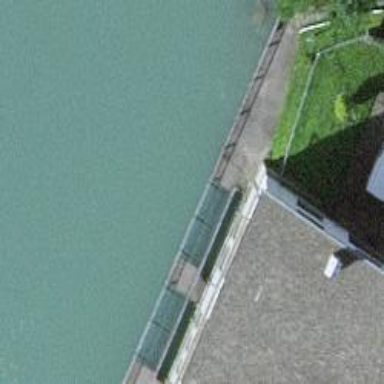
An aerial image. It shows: Footway road on metal grid bridge.